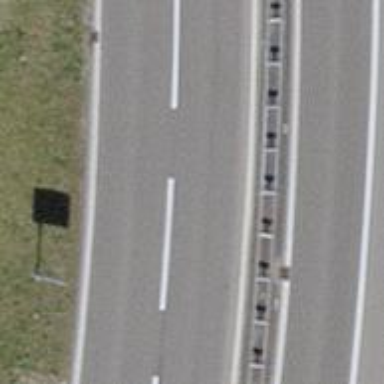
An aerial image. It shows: Motorroad with trunk link.